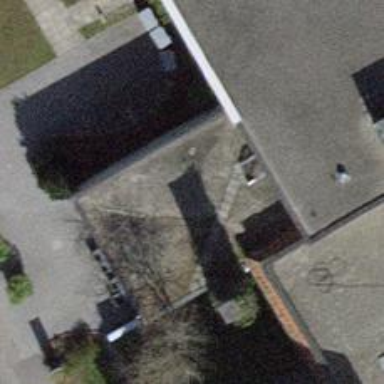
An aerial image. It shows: Cafe.